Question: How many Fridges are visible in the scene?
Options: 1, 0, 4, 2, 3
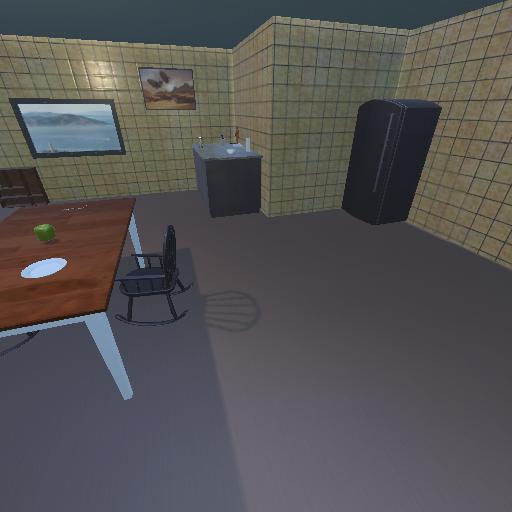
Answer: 1